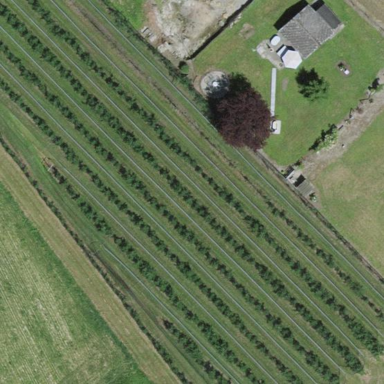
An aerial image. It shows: Orchard.